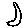
Label: moon